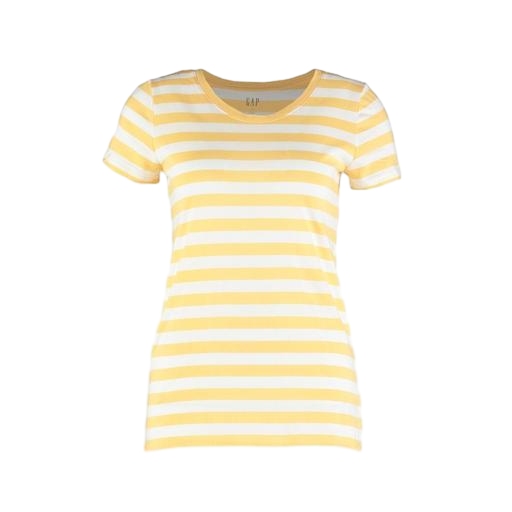
yellow and white t shirt, yellow iconic women's round neck t-shirt, striped t-shirt, white background